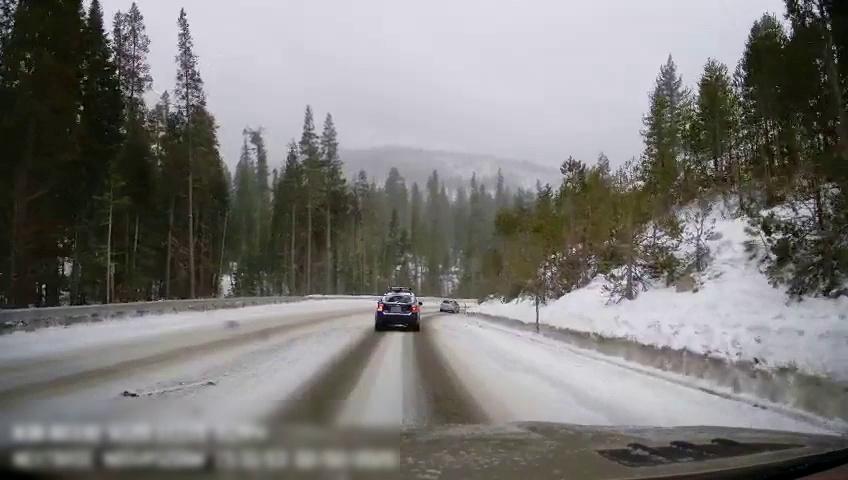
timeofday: Day
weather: Snowy
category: Drivable Space
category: Vehicles | Car
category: Vehicles | SUV